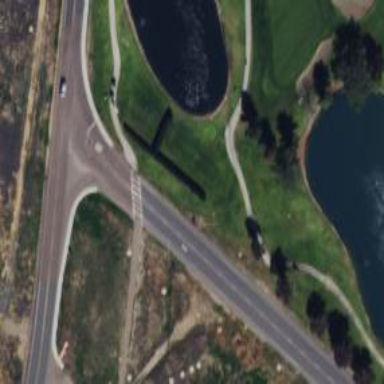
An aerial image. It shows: Path designated for golf carts.